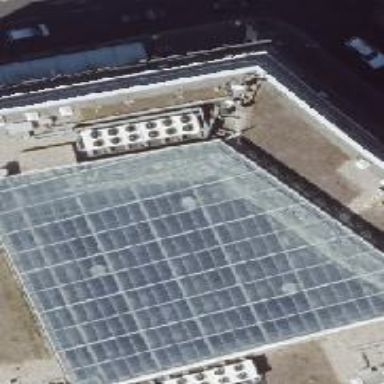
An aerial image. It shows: Building with flat roof made of glass.